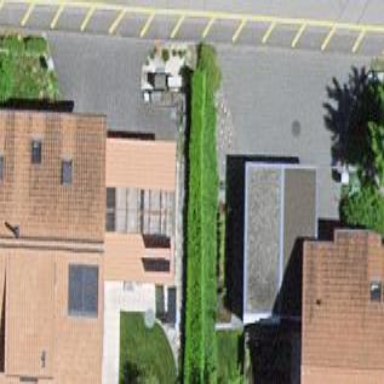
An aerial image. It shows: Residential building.